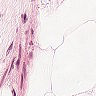
Metastatic tissue present: no